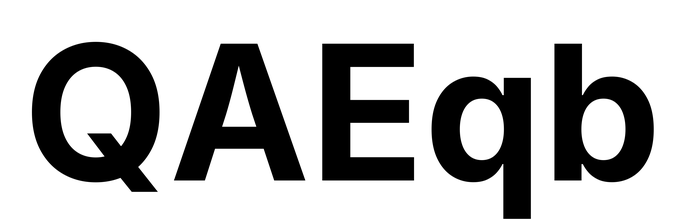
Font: Inter_Bold